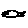
Label: fish